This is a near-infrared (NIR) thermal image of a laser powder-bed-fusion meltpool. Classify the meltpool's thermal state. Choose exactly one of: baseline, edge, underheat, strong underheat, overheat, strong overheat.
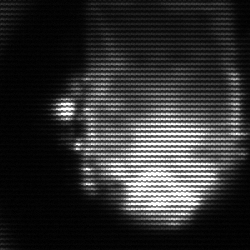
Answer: edge